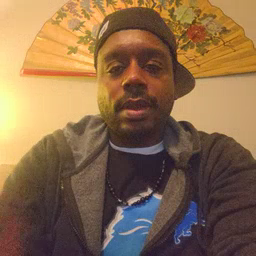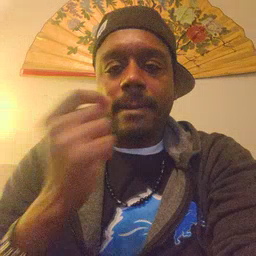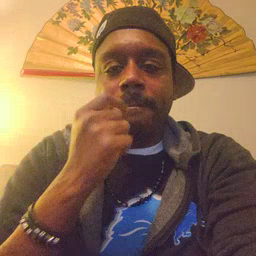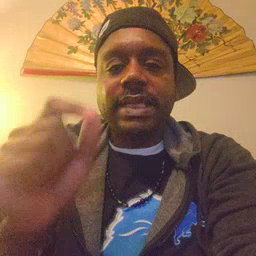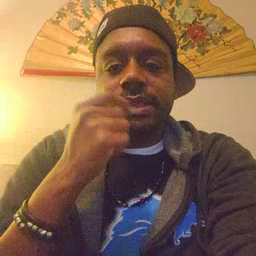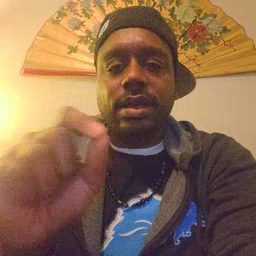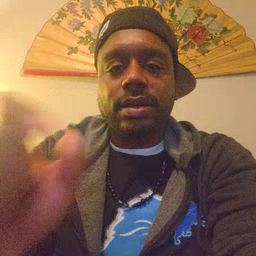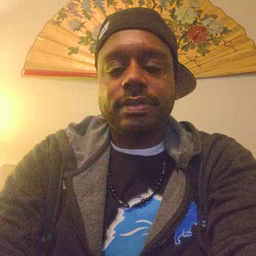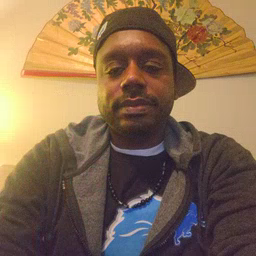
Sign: pencil